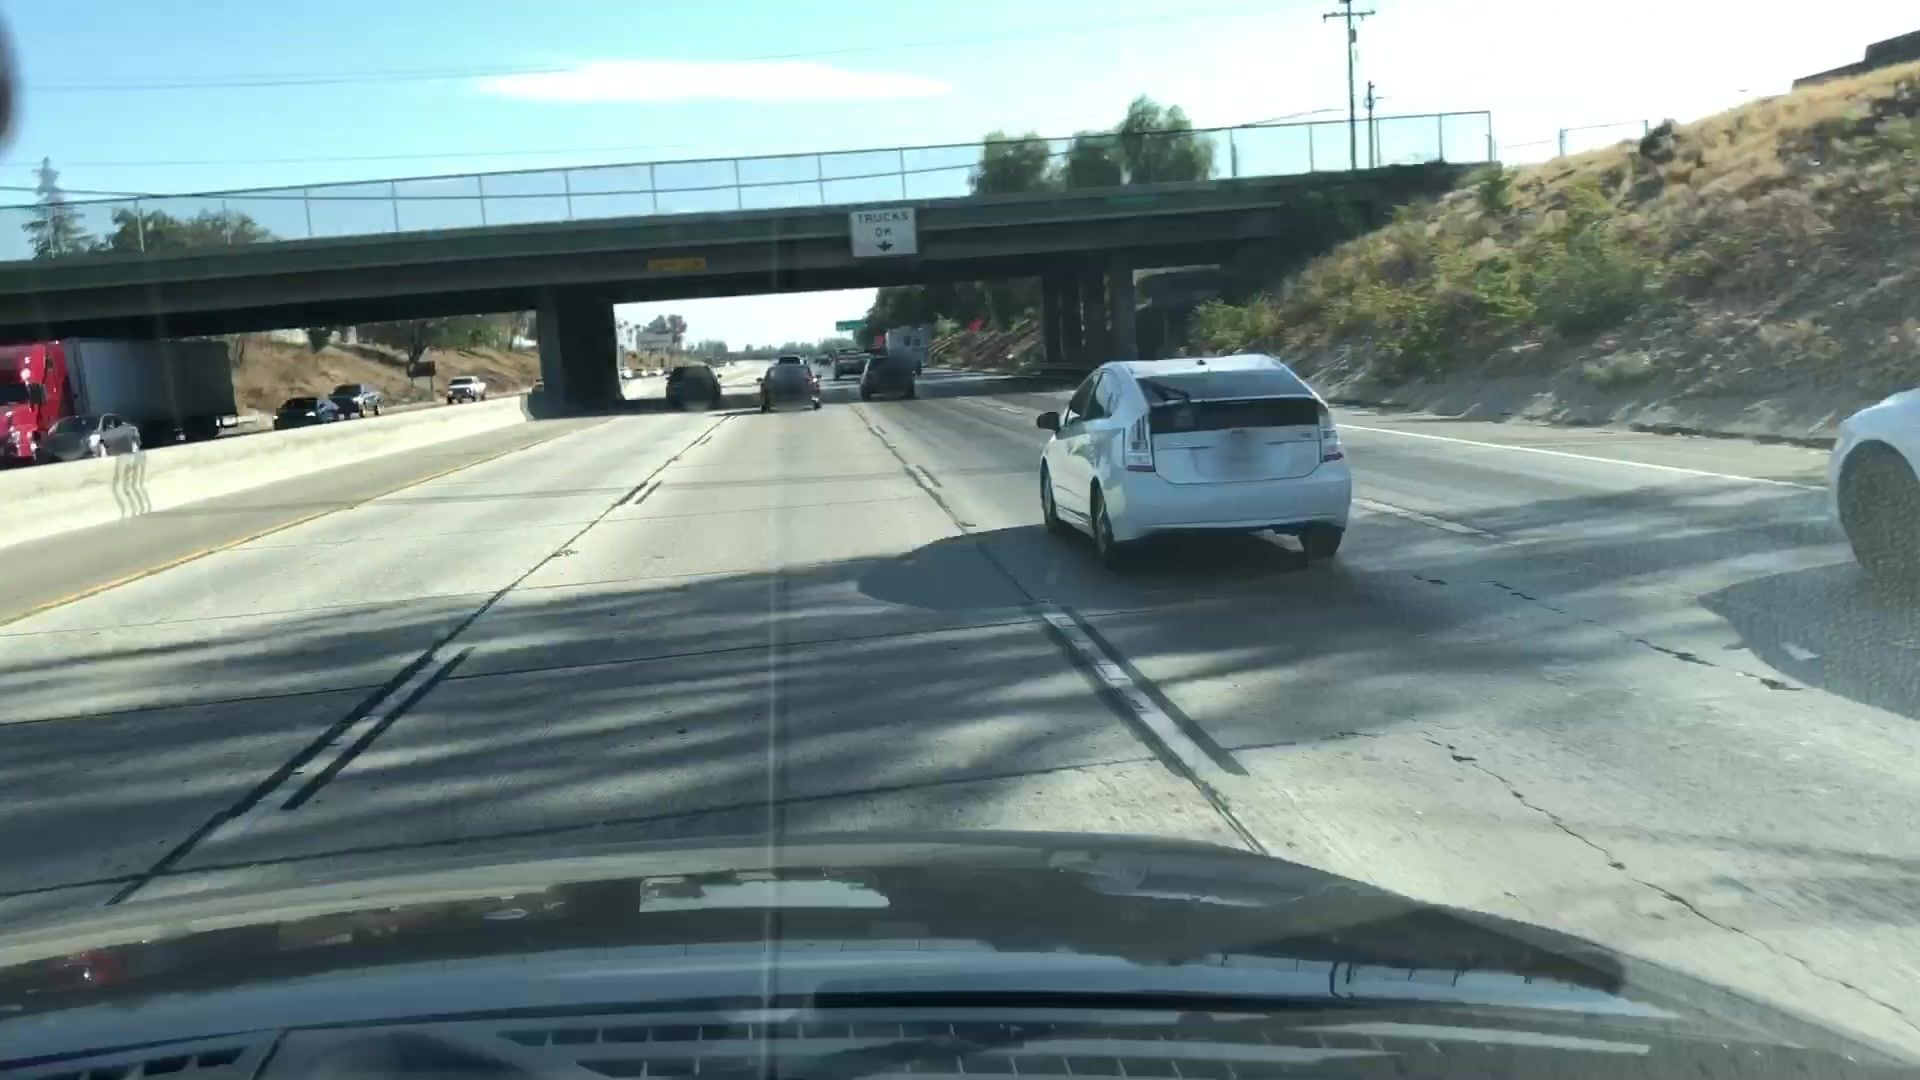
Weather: clear
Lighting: day
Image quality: good
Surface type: railway
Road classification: motorway, motorway_link
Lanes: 2, 1
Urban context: urban centre
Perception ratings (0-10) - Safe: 0.56, Lively: 2.18, Beautiful: 0.95, Boring: 6.35, Depressing: 3.63, Wealthy: 1.57